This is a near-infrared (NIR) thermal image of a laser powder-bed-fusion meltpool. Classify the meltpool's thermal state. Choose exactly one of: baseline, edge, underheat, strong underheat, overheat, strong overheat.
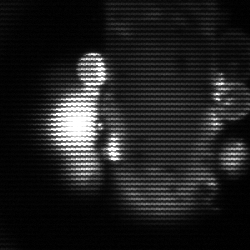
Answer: strong underheat